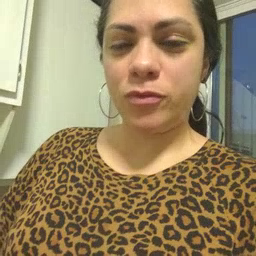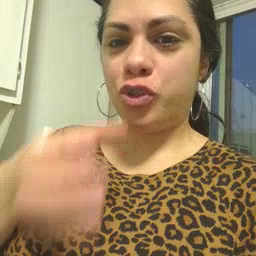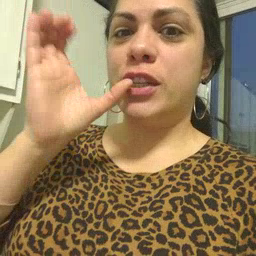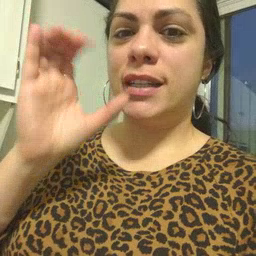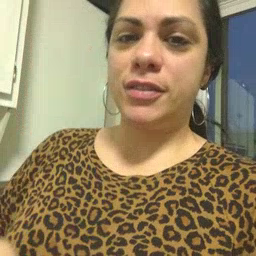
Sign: drink